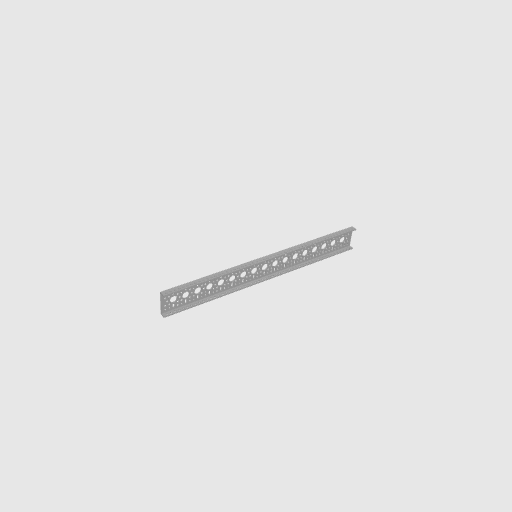
Part: LowSideUChannel17H